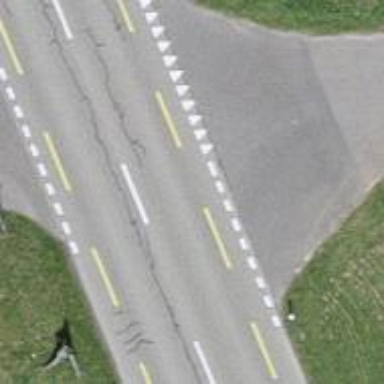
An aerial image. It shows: Primary highway with dedicated lane for cyclists.